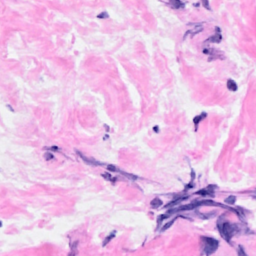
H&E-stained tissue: Breast